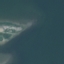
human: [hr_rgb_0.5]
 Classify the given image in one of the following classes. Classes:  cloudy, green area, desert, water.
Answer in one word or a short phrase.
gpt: water